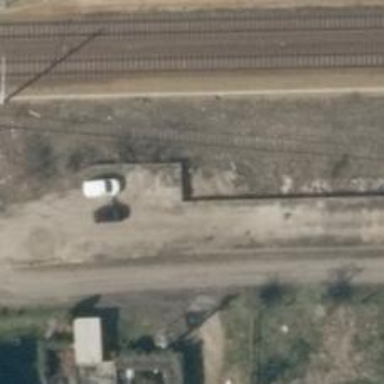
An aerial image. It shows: Disused railway yard.